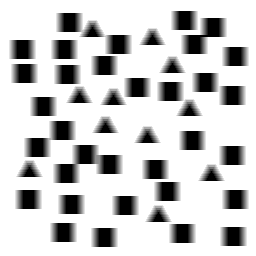
Squares: 33
Triangles: 11
Stars: 0
Total shapes: 44